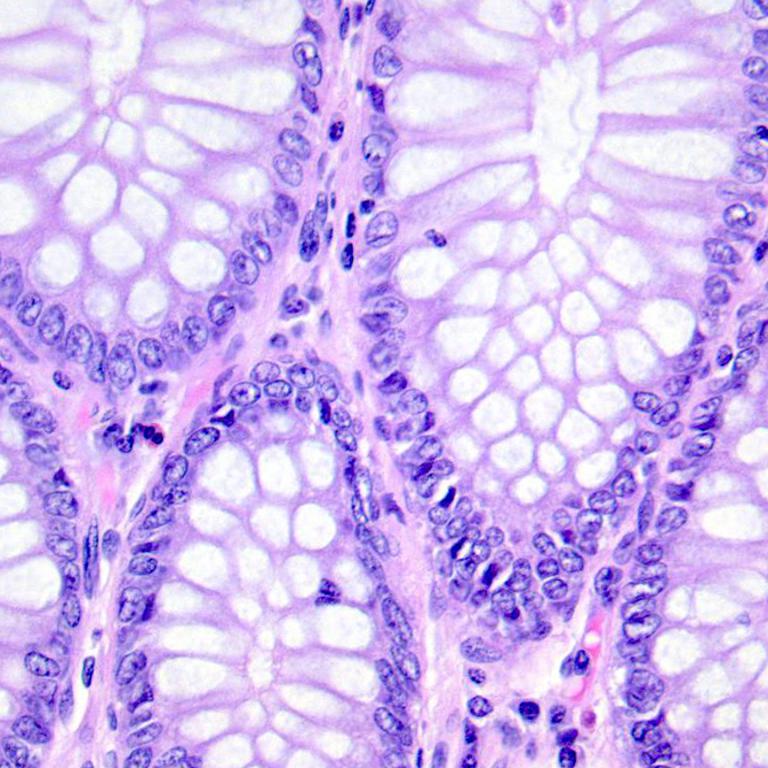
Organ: colon
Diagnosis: benign